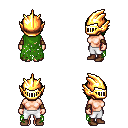
a pixel art fantasy rpg character, female body template, human, light skin, green tattered cape, white pants, green pageboy hairstyle, gold helm, cloth bracers, brown shoes, four views (front, back, left, right), 2x2 character sprite sheet, small pixel art, hard edges, no anti-aliasing